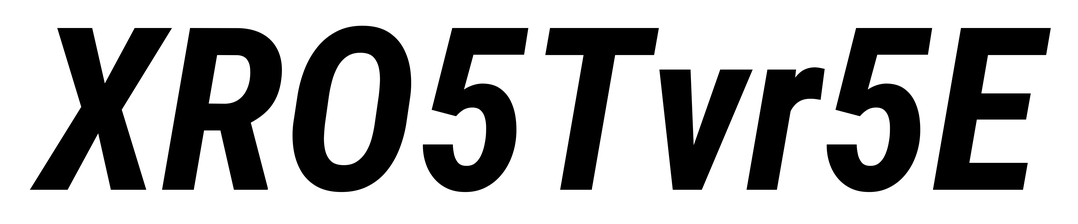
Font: Roboto-Italic_Condensed_Bold_Italic